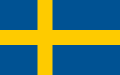
Flag of Sweden